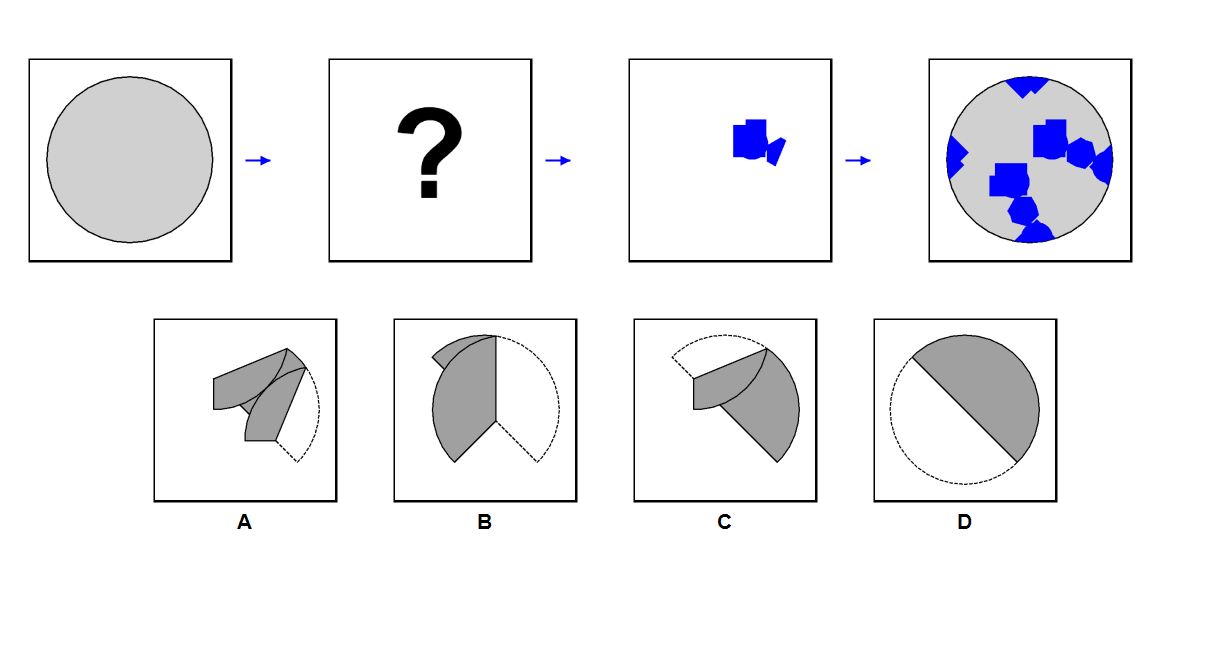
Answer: B